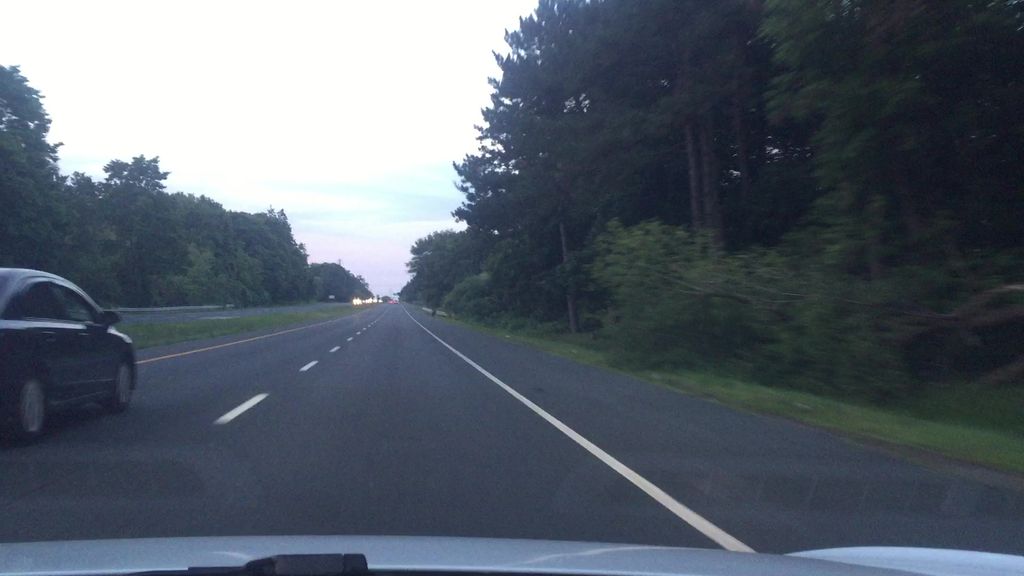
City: toronto